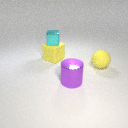
large yellow rubber cube behind large purple metal cylinder